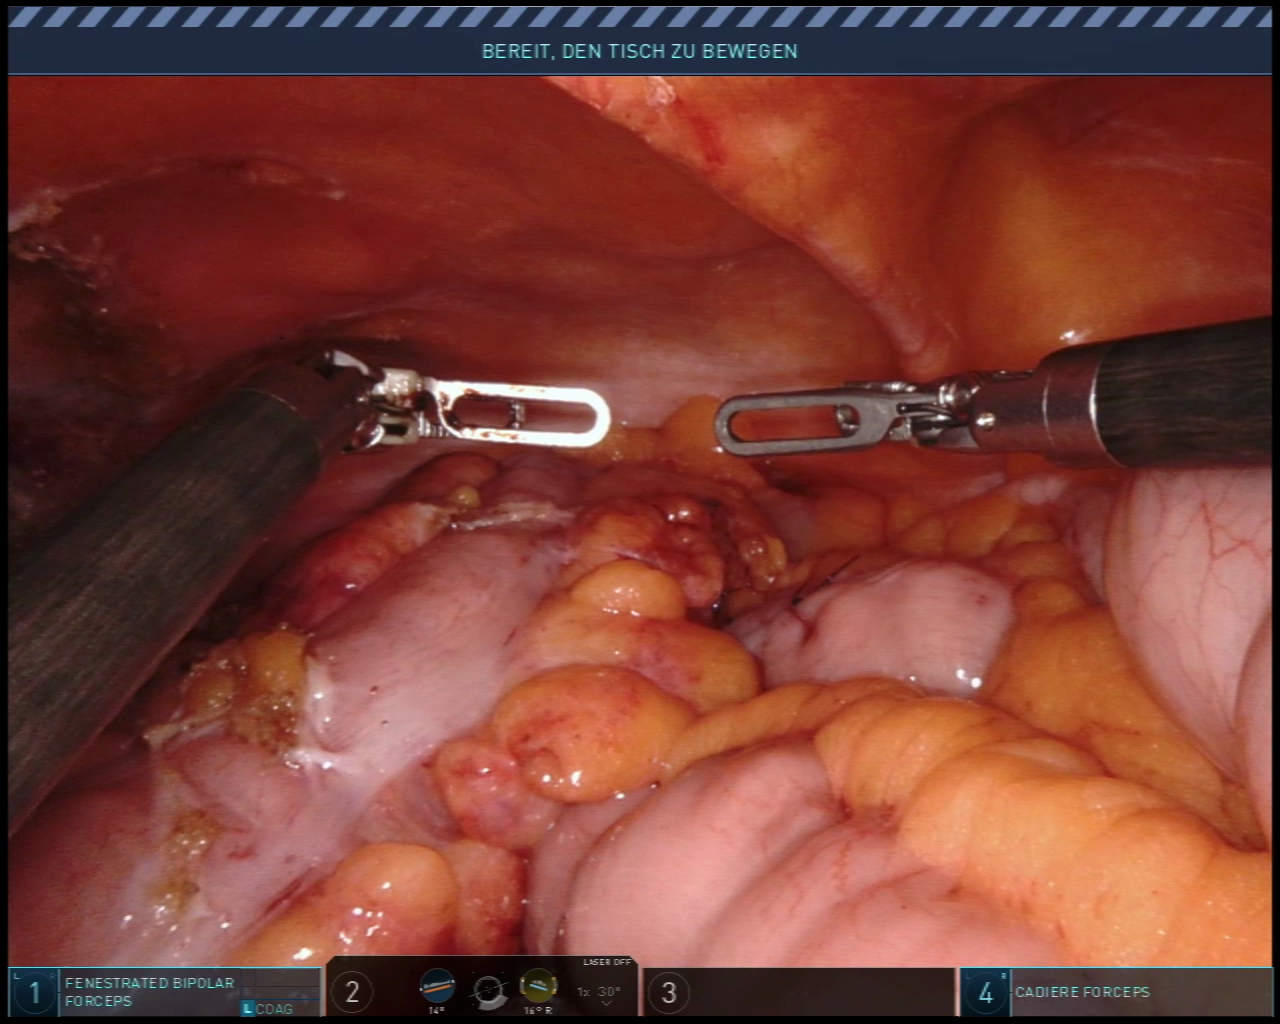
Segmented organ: abdominal_wall
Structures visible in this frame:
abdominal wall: yes
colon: yes
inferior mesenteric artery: no
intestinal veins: no
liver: no
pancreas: no
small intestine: yes
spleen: no
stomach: no
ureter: no
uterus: no
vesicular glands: no